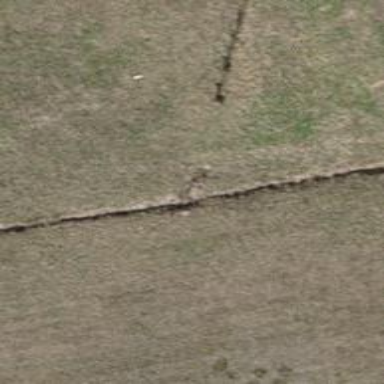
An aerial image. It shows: Ditch in the surroundings.